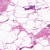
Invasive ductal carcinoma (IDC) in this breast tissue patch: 0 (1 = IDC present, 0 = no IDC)